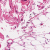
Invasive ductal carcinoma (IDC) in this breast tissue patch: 0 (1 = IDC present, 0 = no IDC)